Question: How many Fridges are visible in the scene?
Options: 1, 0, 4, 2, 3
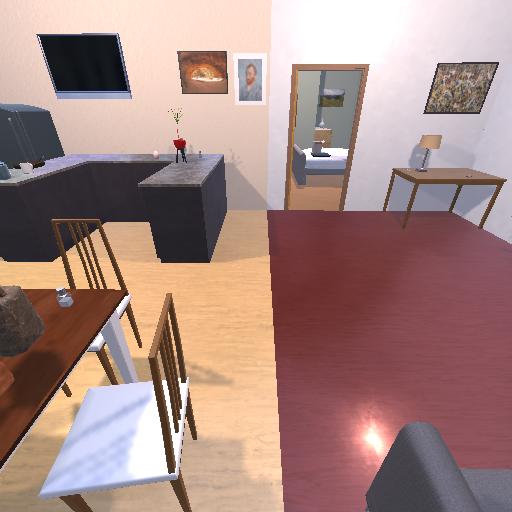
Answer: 1